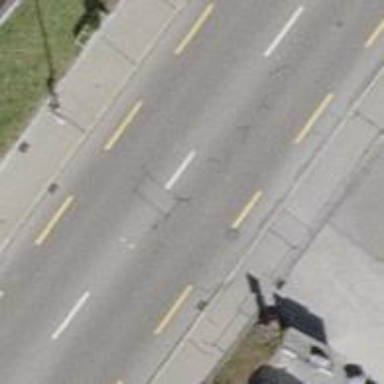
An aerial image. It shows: Primary highway with asphalt surface and designated lane for cyclists.